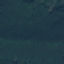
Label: Forest